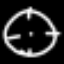
Label: clock